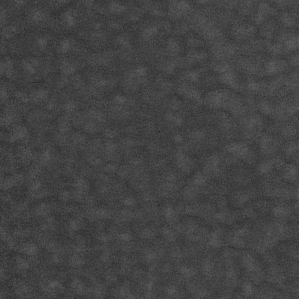
Label: frost